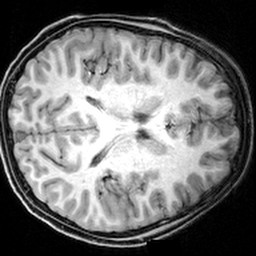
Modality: T1w
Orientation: axial
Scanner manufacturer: siemens
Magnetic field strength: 3 T
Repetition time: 1.9 s
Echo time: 0.00397 s